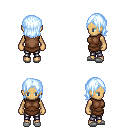
a pixel art fantasy rpg character, female body template, human, tanned skin, brown tunic, metal pants, white cyan long bangs hairstyle, white slippers, four views (front, back, left, right), 2x2 character sprite sheet, small pixel art, hard edges, no anti-aliasing